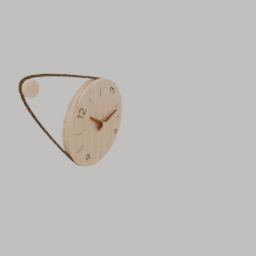
Label: decoration